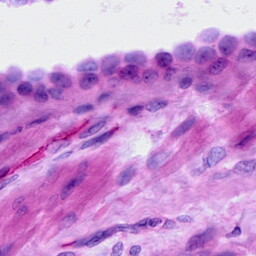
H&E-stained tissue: Ovarian